Aerial crown-view tile of a tropical tree (Barro Colorado Island, Panama), acquired 20250512:
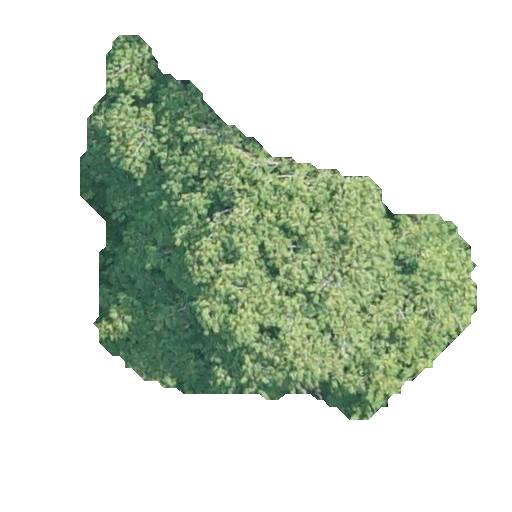
Species: Virola surinamensis
GBIF accepted scientific name: Virola surinamensis
Crown area: 131.89 m²